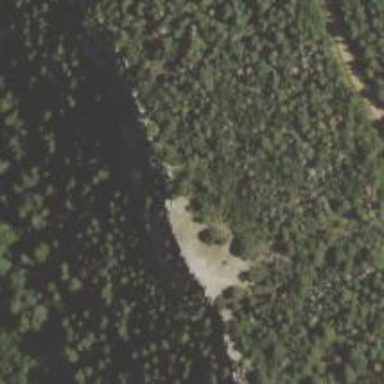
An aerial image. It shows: Natural cliff.